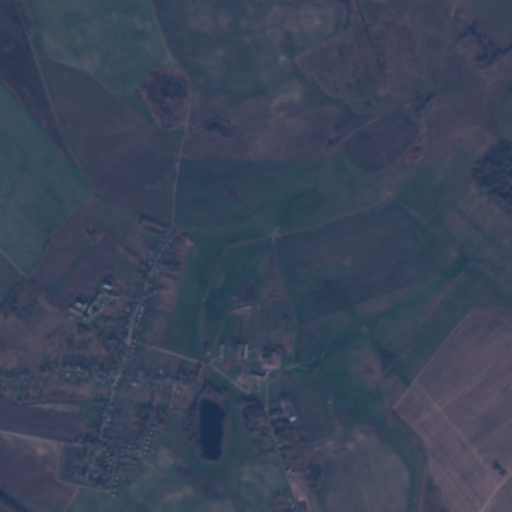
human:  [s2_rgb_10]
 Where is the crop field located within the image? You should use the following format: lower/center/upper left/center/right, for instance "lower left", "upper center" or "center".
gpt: The crop field is located in the upper right of the image.
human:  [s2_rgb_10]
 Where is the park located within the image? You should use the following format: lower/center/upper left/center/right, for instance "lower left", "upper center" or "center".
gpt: The park is located in the lower center of the image.
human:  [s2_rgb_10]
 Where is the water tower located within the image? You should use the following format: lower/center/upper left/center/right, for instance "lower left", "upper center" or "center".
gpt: The water tower is located in the lower left of the image.
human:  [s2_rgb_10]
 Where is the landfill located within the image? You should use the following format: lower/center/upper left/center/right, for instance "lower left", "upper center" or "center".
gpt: There is no landfill in the image.